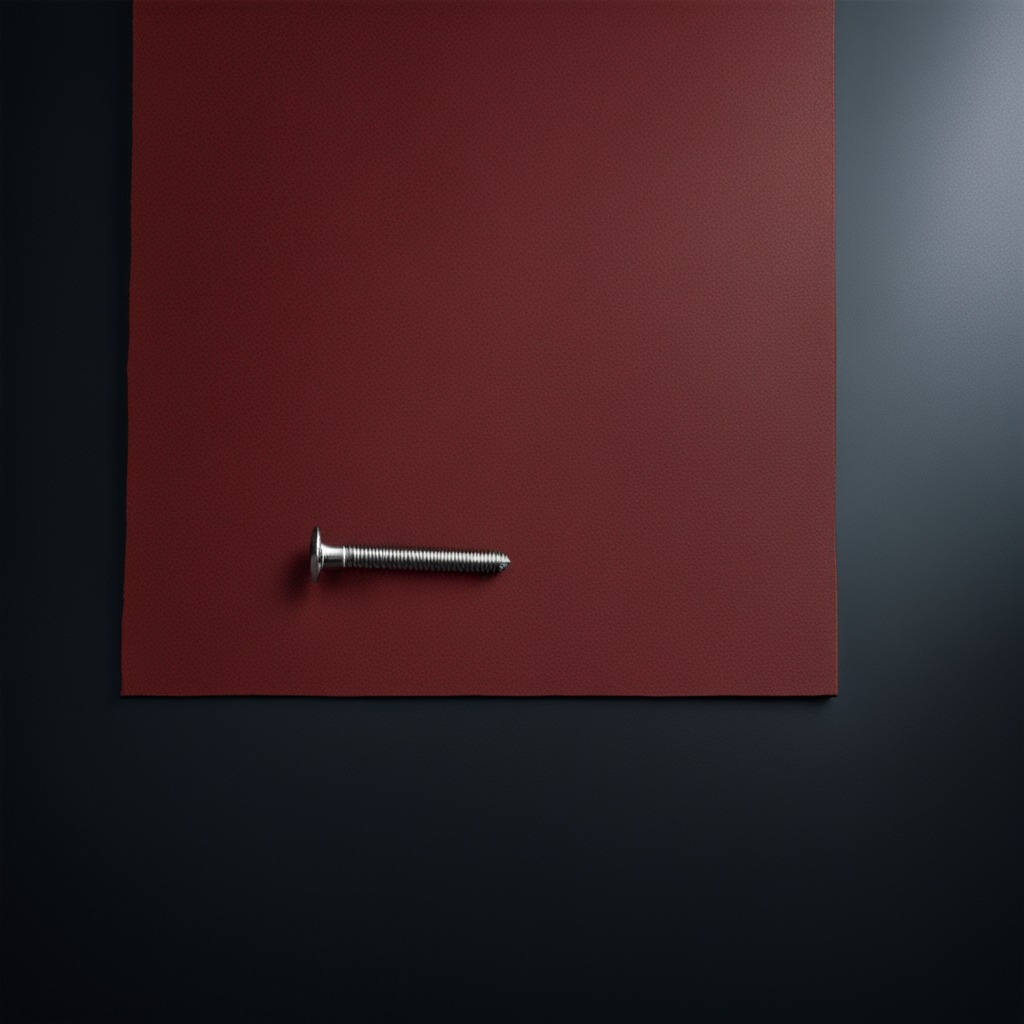
A metal screw is lying on the clean granite tabletop.